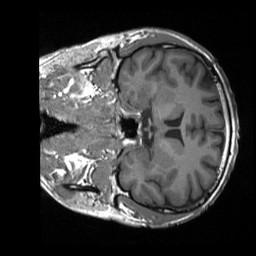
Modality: T1w
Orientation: coronal
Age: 32
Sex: male
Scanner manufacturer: siemens
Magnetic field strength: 3 T
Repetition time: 1.9 s
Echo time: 0.00226 s